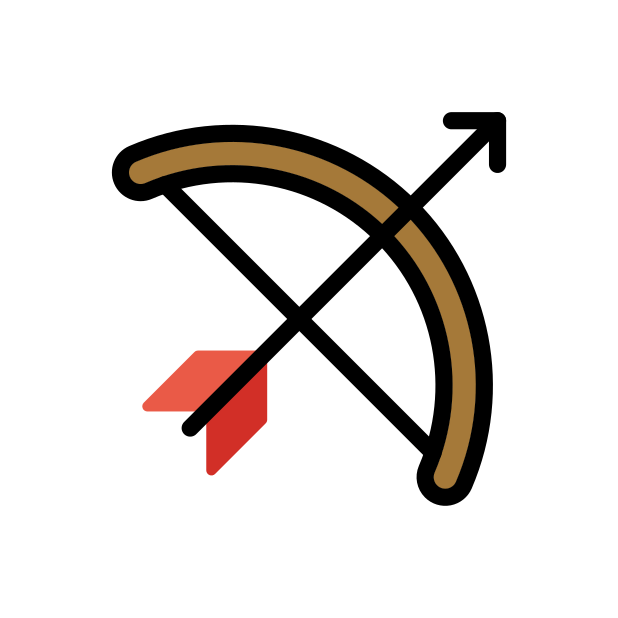
bow and arrow